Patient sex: F
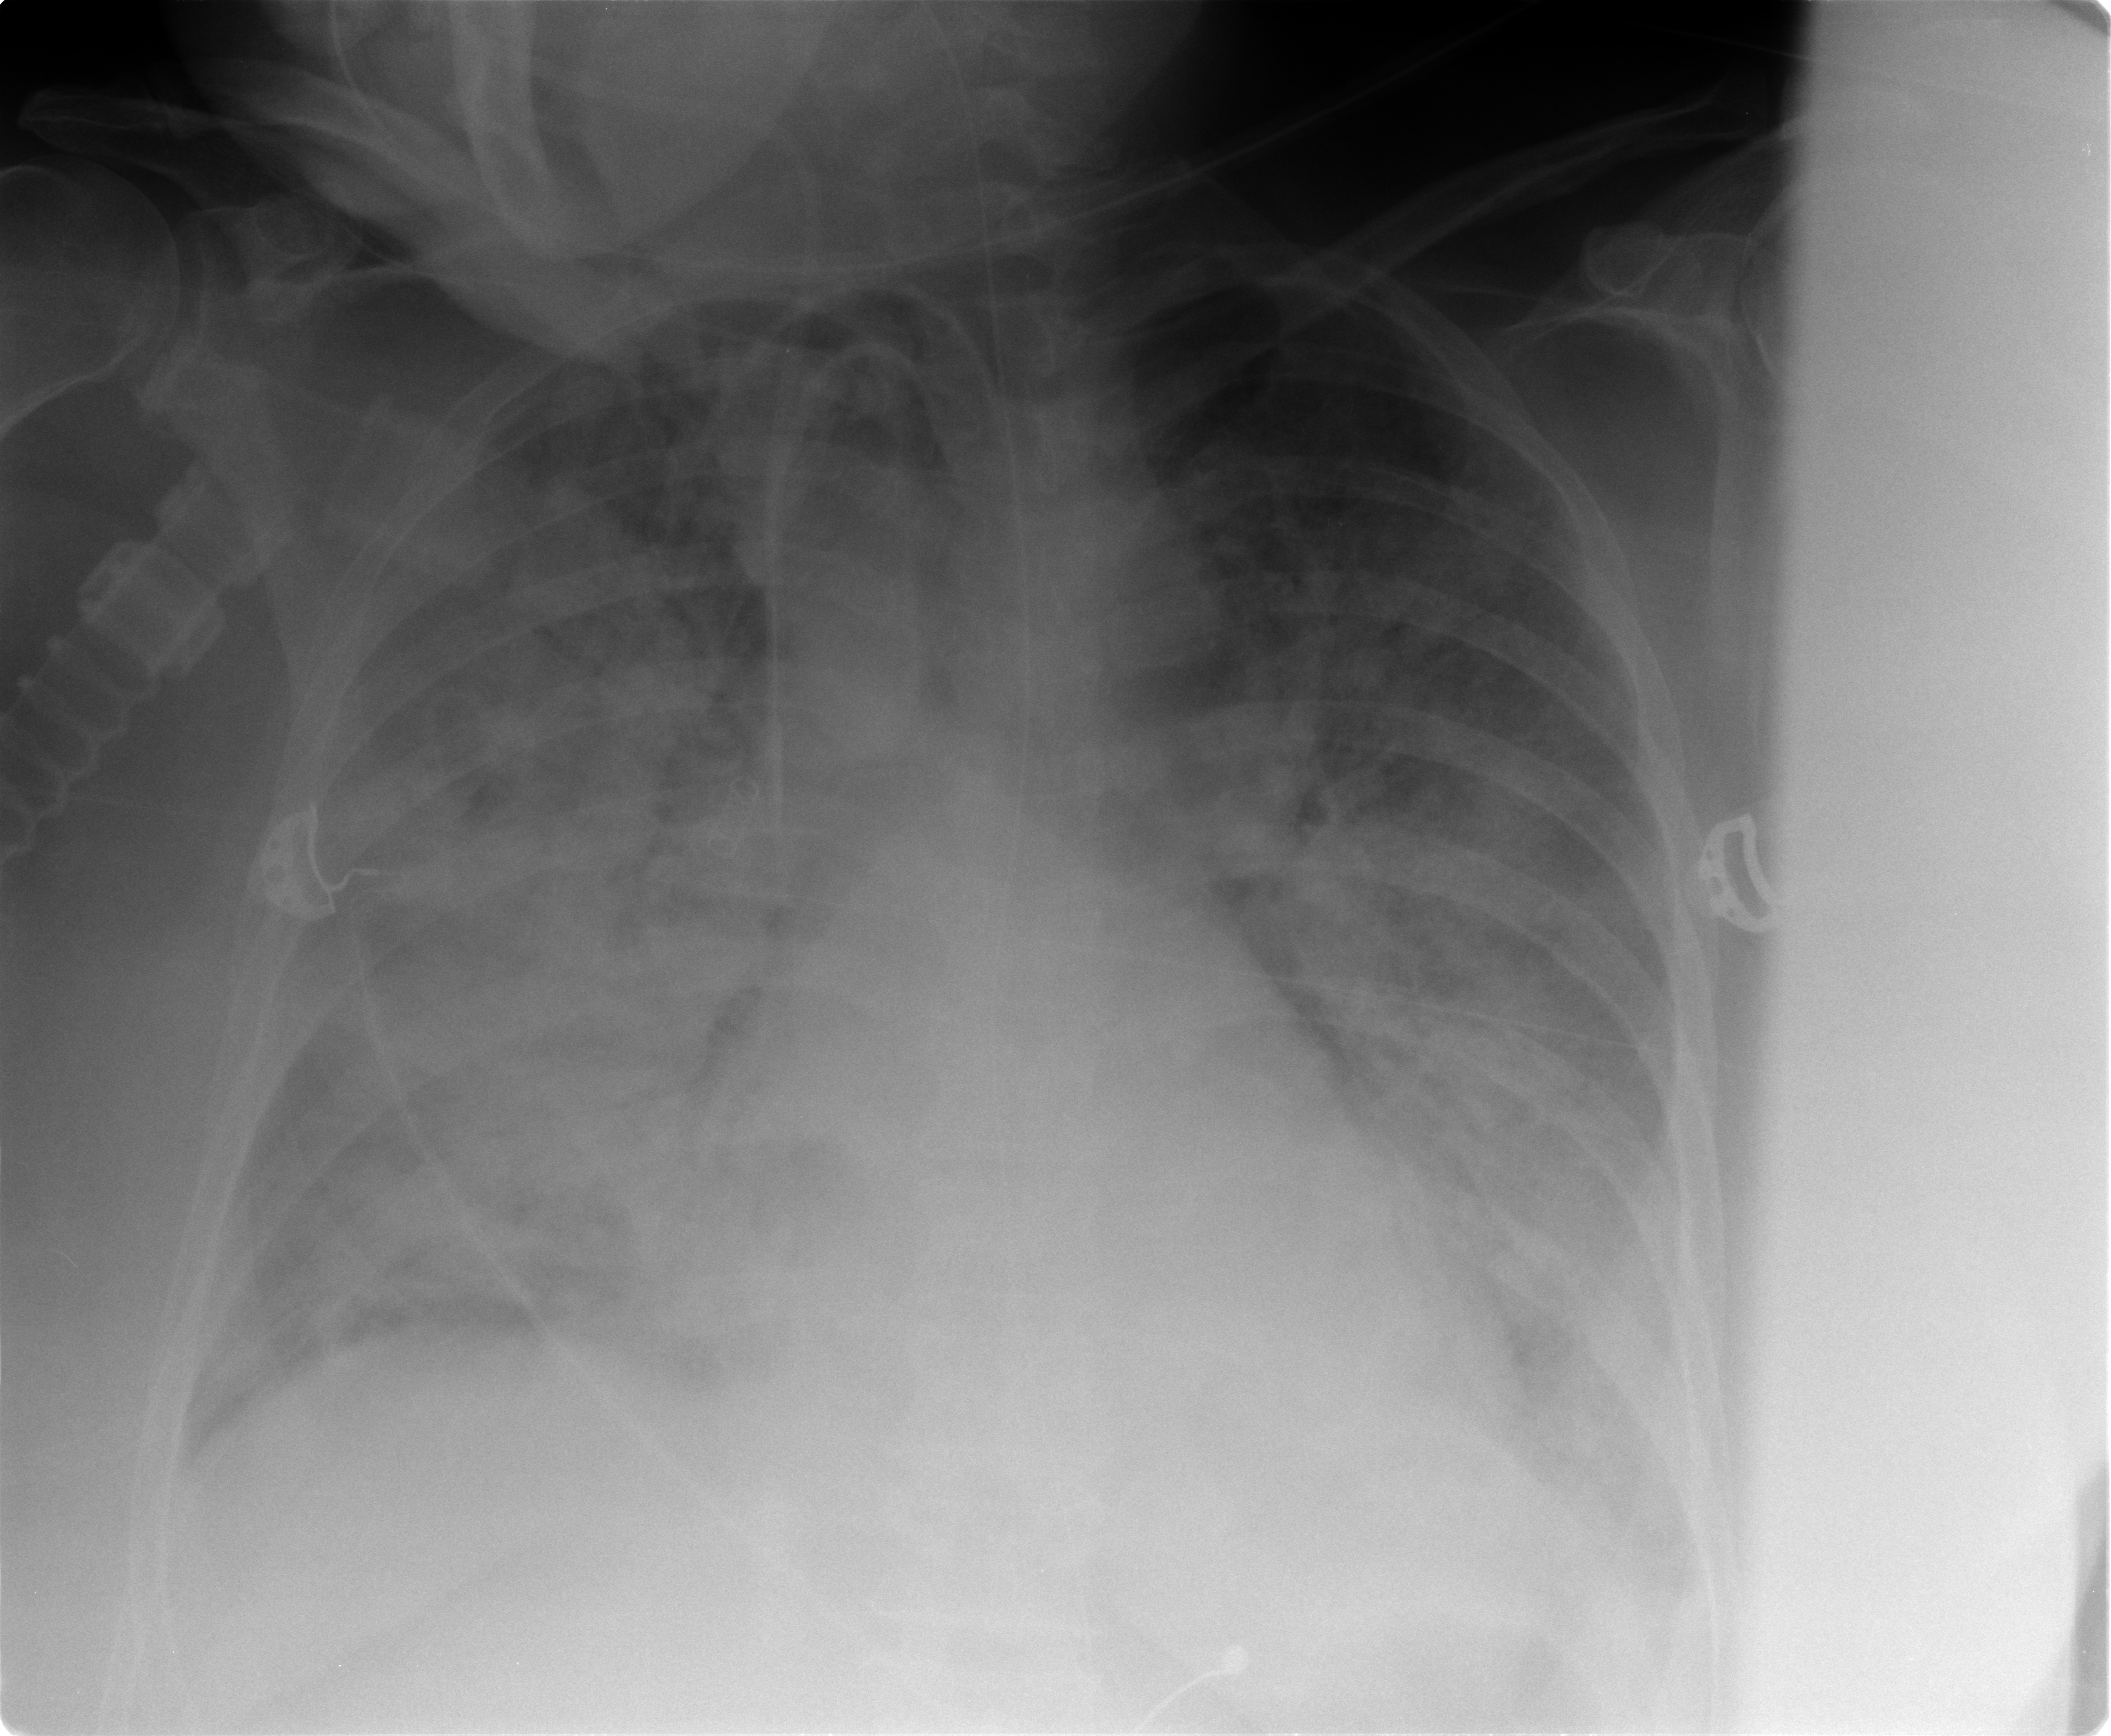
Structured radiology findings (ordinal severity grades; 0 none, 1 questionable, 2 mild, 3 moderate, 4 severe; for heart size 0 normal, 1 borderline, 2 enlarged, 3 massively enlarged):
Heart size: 0
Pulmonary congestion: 2
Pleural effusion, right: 1
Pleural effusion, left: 2
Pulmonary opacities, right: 4
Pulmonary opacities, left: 3
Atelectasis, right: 3
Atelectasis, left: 3